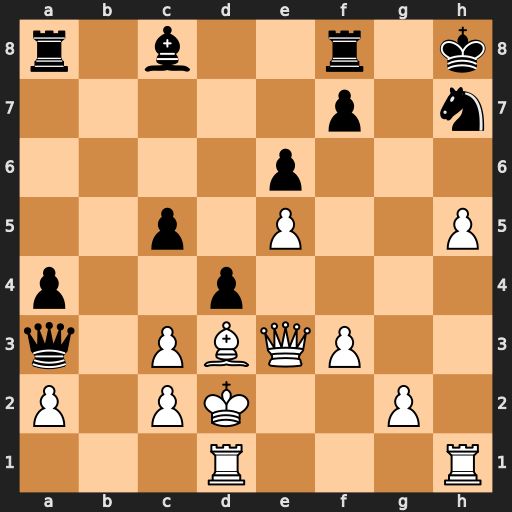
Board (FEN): r1b2r1k/5p1n/4p3/2p1P2P/p2p4/q1PBQP2/P1PK2P1/3R3R
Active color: w
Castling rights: -
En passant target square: -
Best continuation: Qh6 f5 exf6 Qxc3+ Ke2